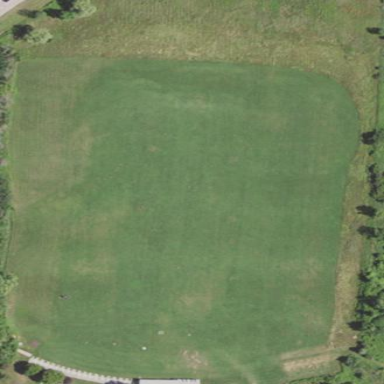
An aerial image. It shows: Golf driving range on grassy leisure land.